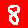
Digit: 8